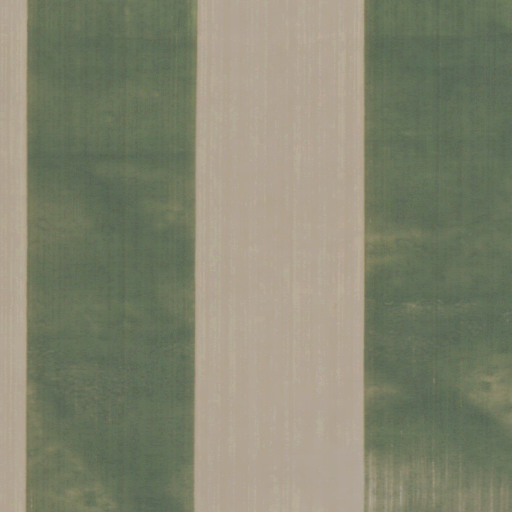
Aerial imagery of bench in Montana named Broadview Bench containing only cultivated crops